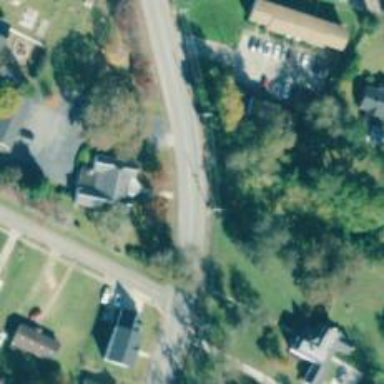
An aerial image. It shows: Primary highway with separate asphalt sidewalks.